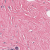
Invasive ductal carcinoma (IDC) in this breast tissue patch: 0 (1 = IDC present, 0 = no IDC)